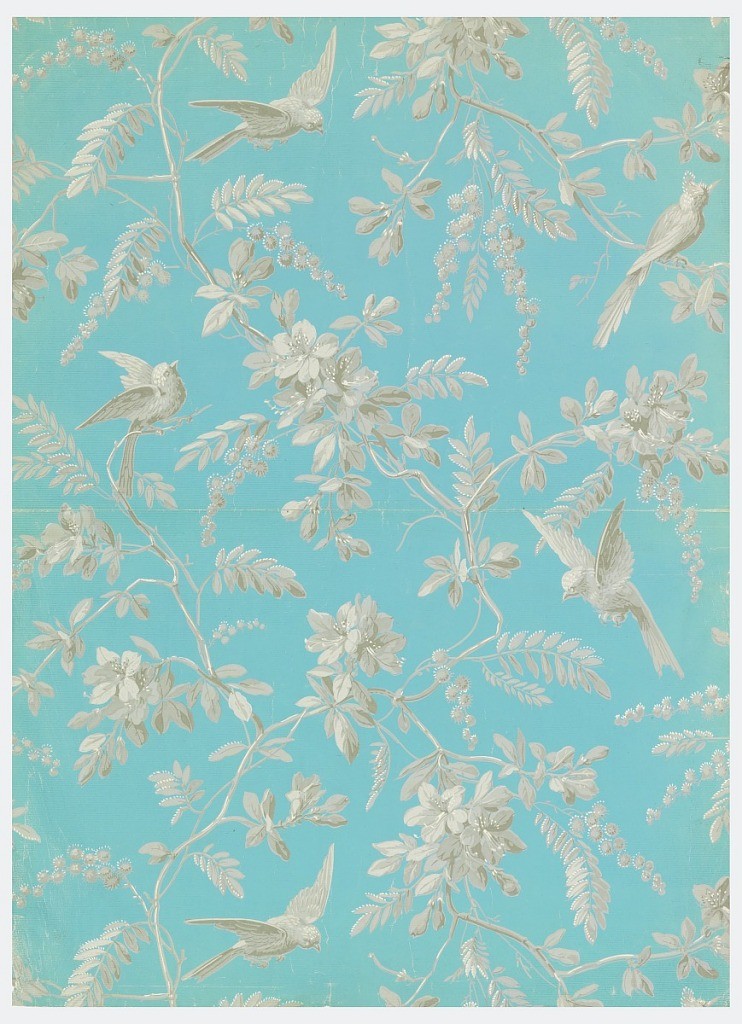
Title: Sidewall
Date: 1885–95
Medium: Block-printed paper, textured
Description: End of a roll, giving complete width. Long-tailed birds, in flight and perched on slender branching stems bearing small leaves, flowers and stalks of seed pods. Printed in gray and white on blue ribbed ground.